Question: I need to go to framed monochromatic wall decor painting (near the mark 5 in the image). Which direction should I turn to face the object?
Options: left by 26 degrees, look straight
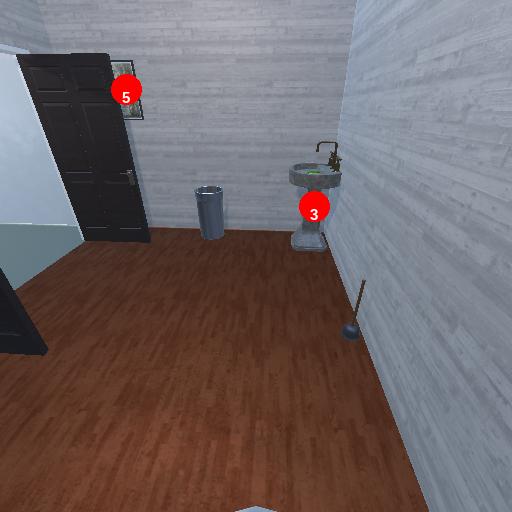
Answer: left by 26 degrees